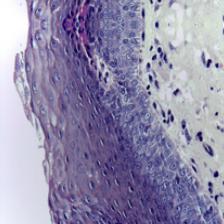
Diagnosis: Normal